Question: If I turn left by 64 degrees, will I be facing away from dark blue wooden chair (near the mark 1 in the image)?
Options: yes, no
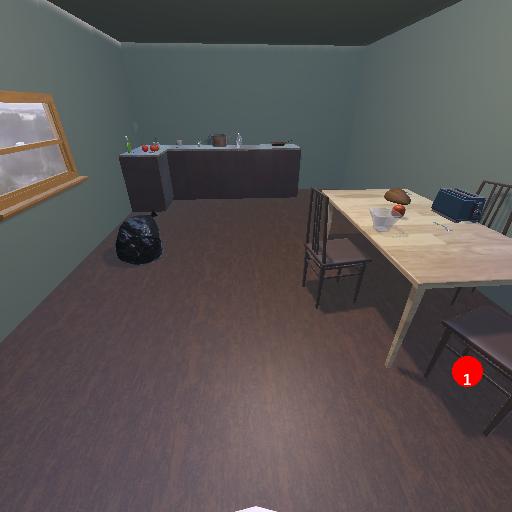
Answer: yes